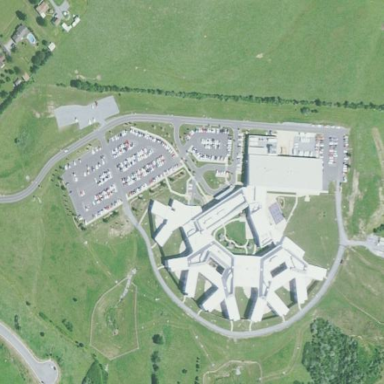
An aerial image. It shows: Historic government hospital which also serves as nursing home.